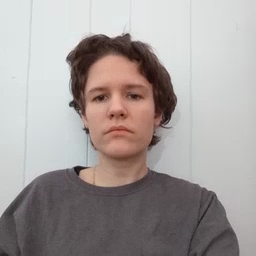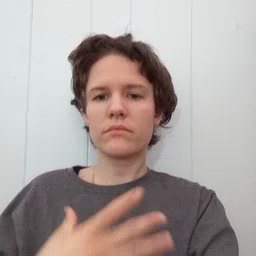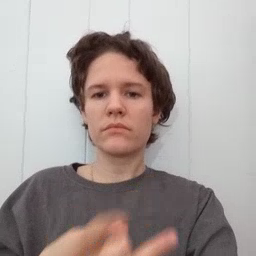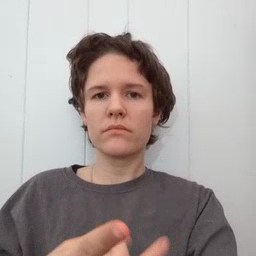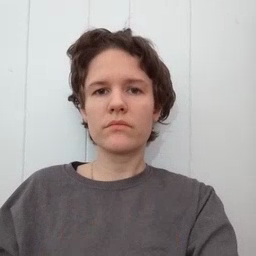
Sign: like